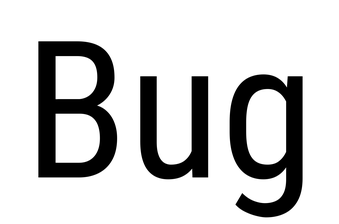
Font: Roboto_Condensed_Regular